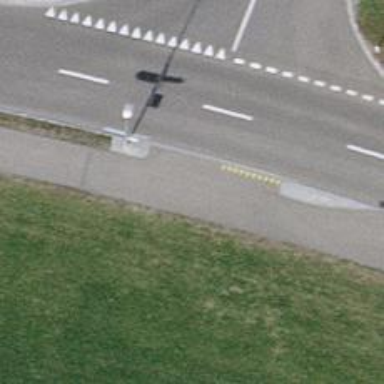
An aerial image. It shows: Asphalt cycleway.